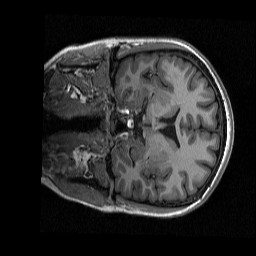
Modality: T1w
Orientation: coronal
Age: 21
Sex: female
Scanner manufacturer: siemens
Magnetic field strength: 3 T
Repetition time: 2.3 s
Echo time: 0.00298 s